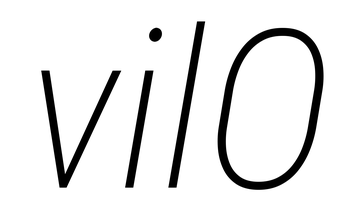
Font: Roboto-Italic_Condensed_ExtraLight_Italic